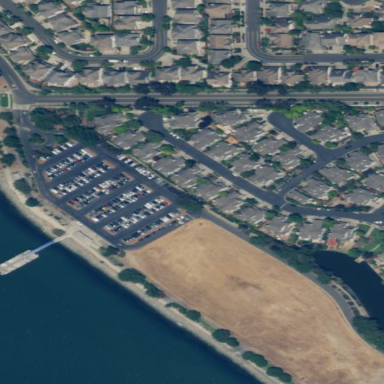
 designated as park and ride for ferry services."